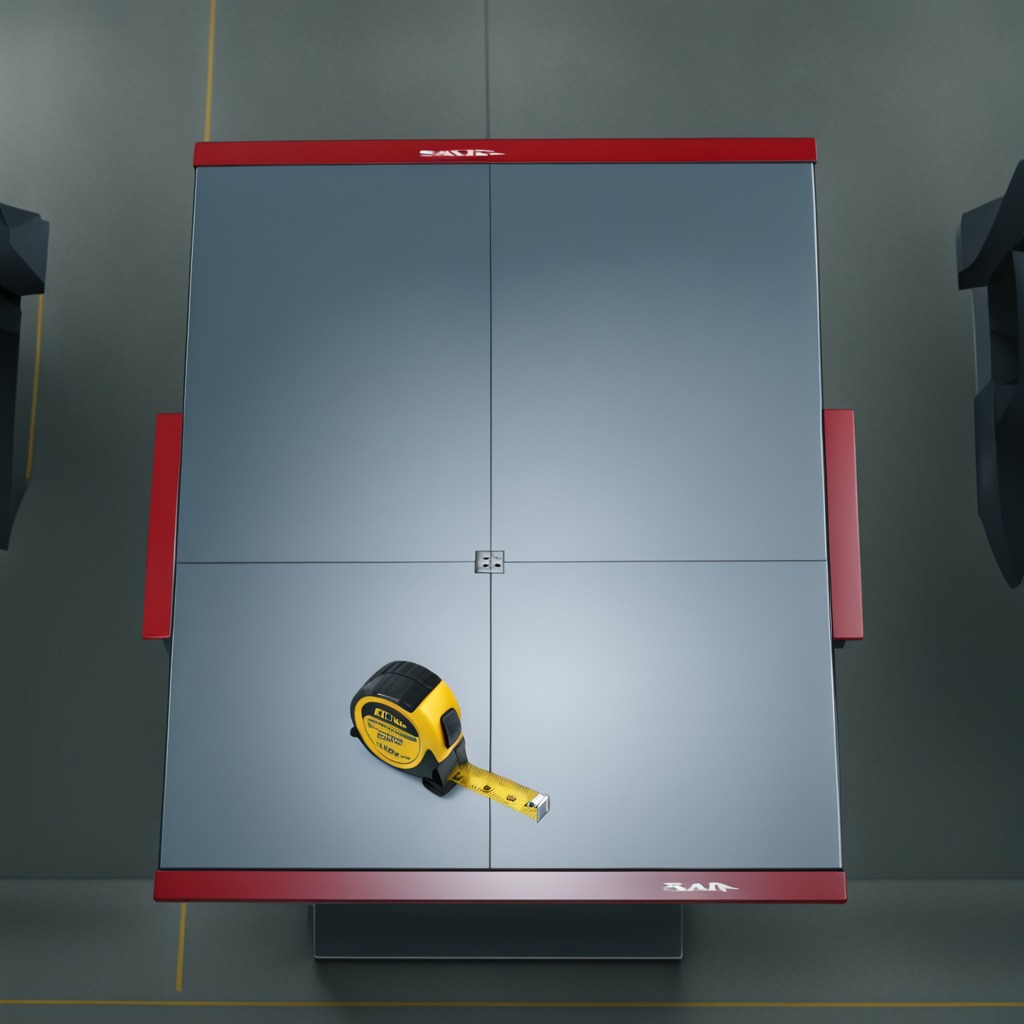
A measuring tape lies on a toolbox surface in an airplane hangar workshop 8K.